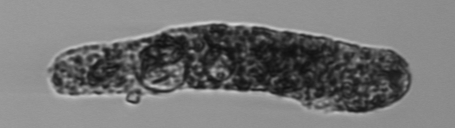
Label: fecal_pellet